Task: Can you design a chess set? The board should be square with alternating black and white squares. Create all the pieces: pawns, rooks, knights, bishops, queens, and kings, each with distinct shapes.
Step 837:
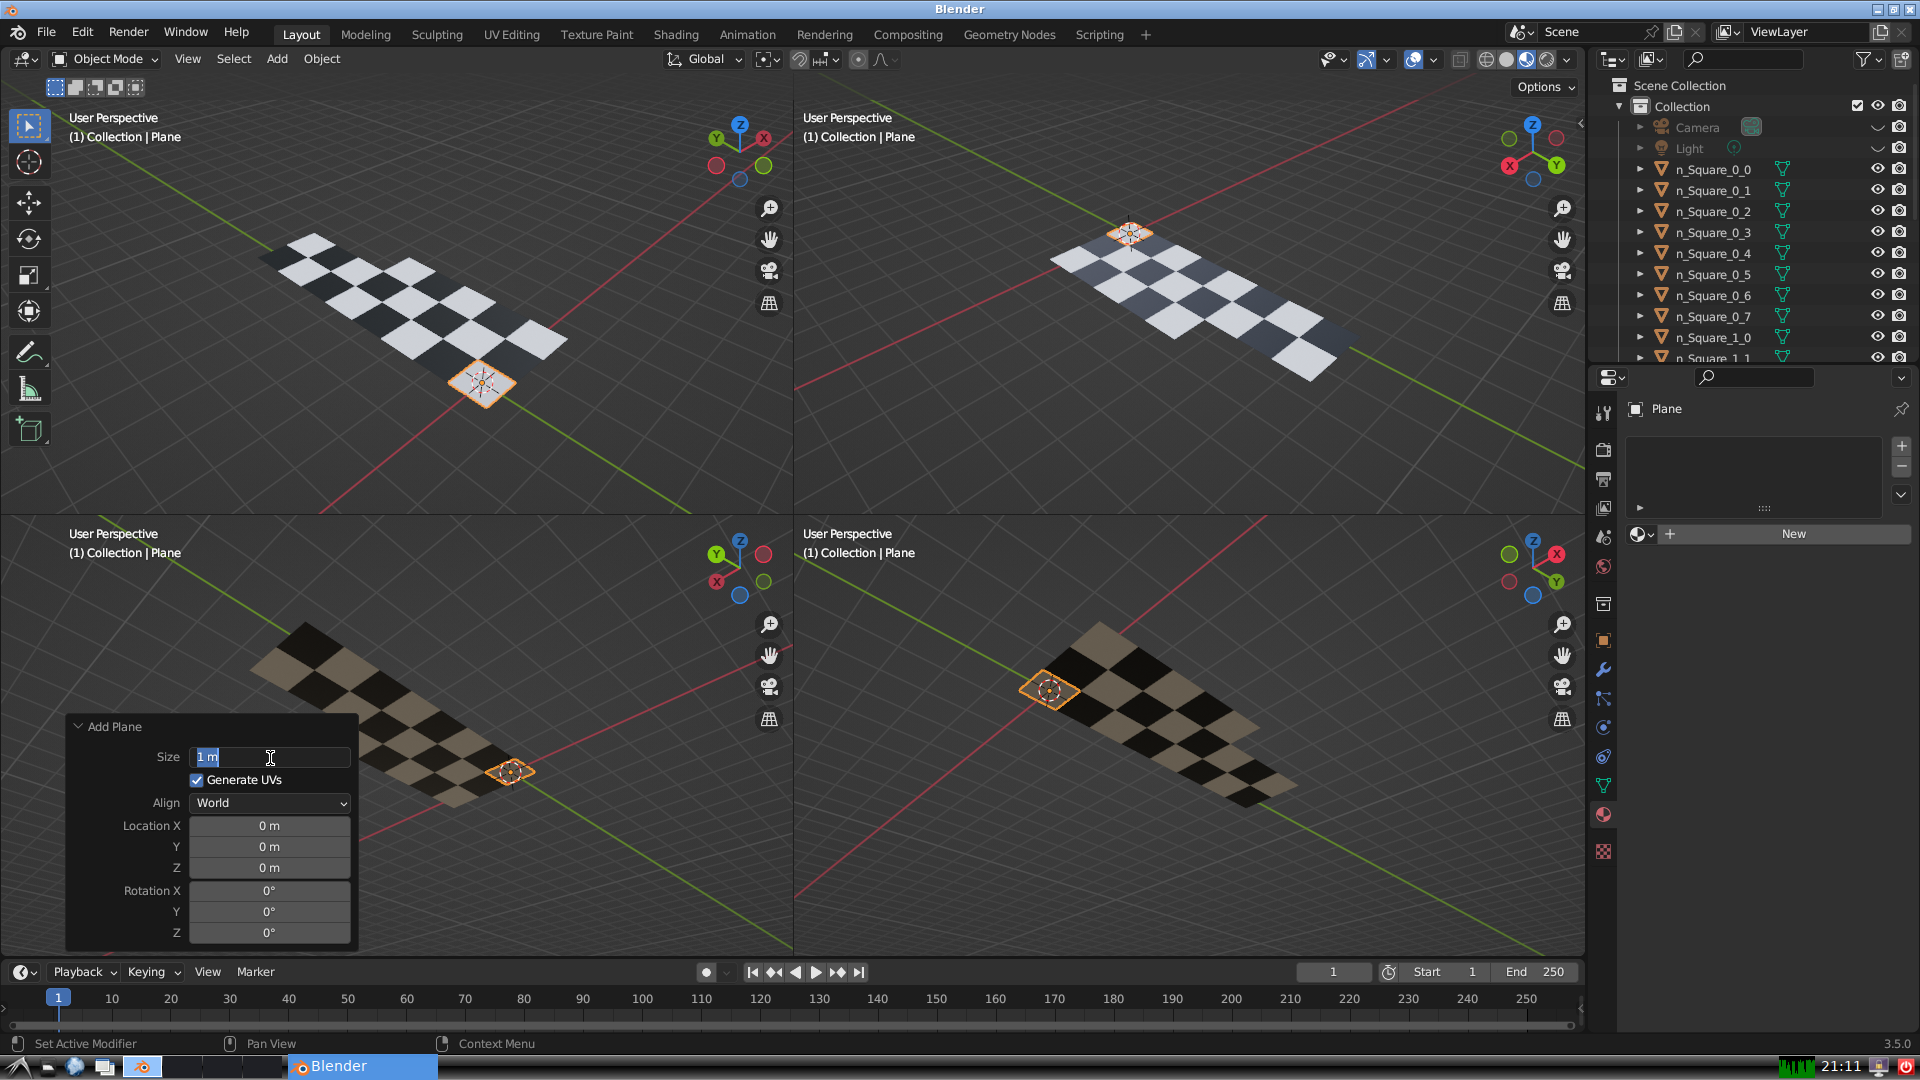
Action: input_text: 1.0